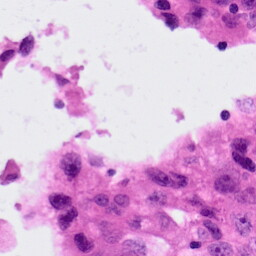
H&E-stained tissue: Lung